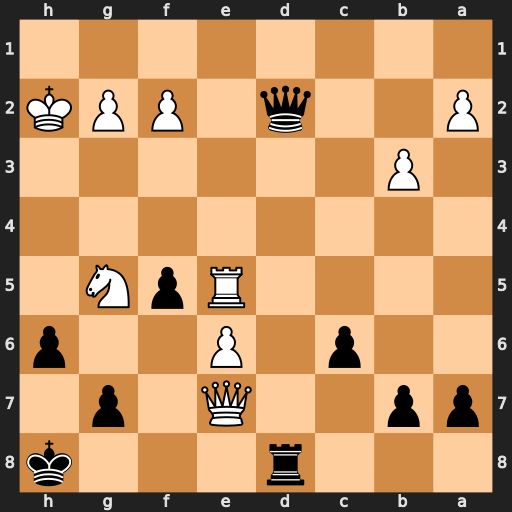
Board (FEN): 3r3k/pp2Q1p1/2p1P2p/4RpN1/8/1P6/P2q1PPK/8
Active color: b
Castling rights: -
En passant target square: -
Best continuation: Qf4+ Kh3 Qg4+